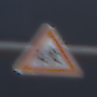
Verkehrszeichen: KinderRechts
Umgebung: Outdoor, Urban
Tageszeit: MorningAfternoon
Wetter: PartlyCloudy
Licht: Natural
Jahreszeit: NotSpecified
Kontrast: LowContrast